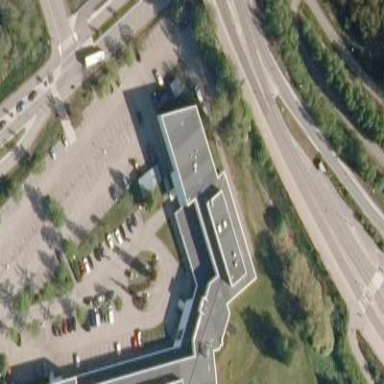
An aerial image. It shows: Commercial building with tar paper roof.